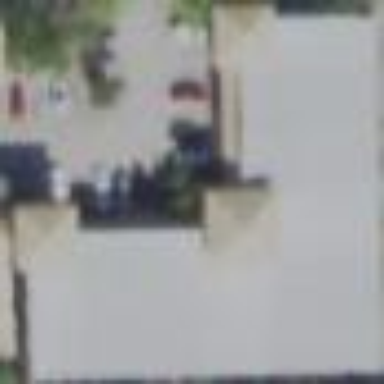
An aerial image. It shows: Commercial building.